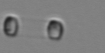
Label: Skeletonema